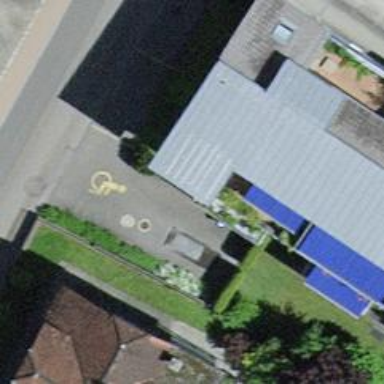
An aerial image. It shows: Healthcare clinic is depicted in the image.